Field crop: maize
Growth stage: 2
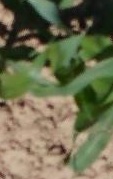
Species: maize